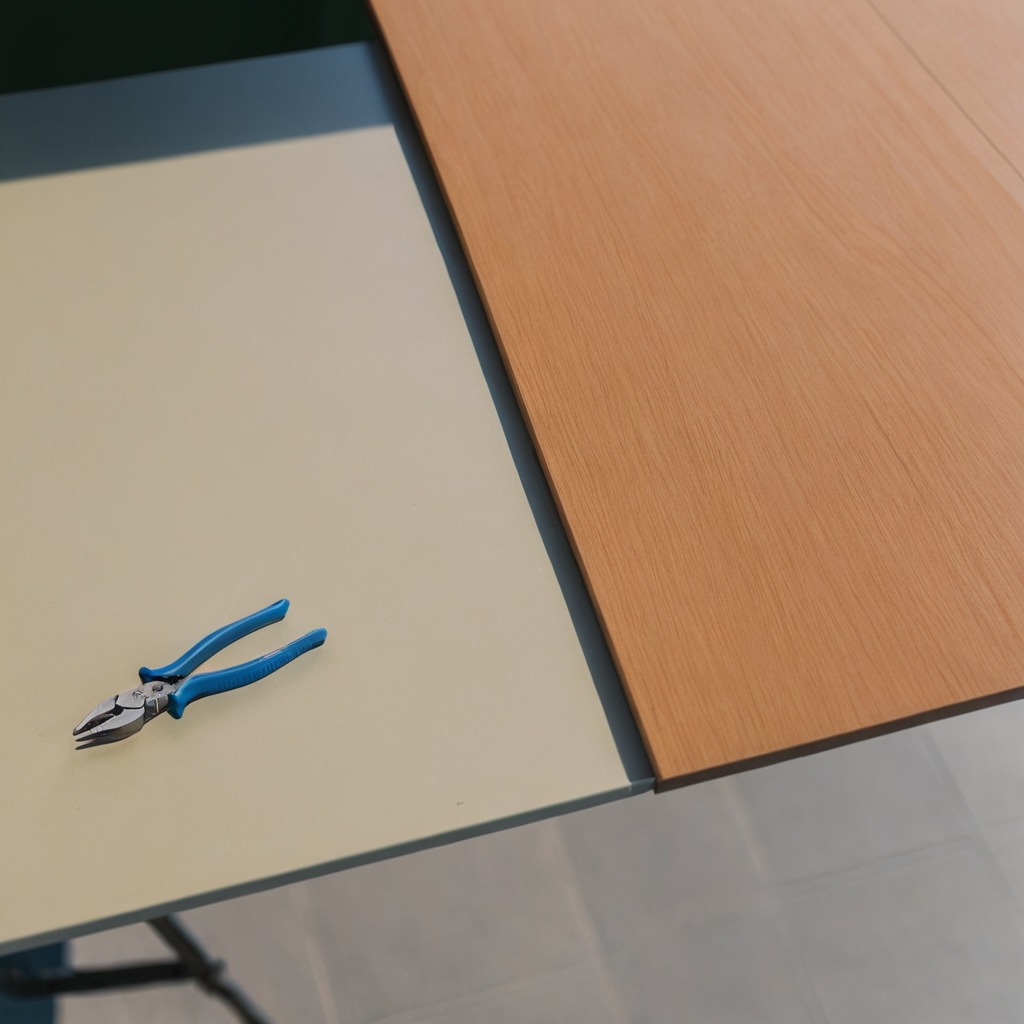
A plier lying on a textured surface.